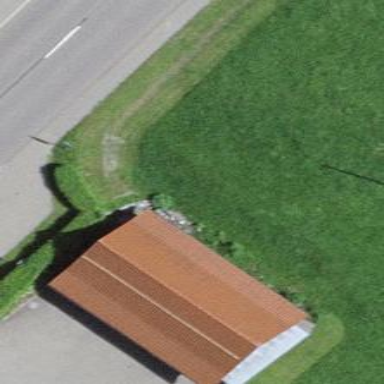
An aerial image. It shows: View of roof of building.